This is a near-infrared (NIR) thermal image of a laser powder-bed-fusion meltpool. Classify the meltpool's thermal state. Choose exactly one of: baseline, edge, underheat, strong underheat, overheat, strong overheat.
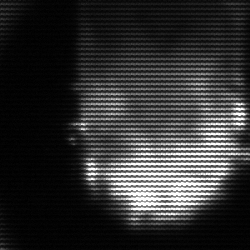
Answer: baseline